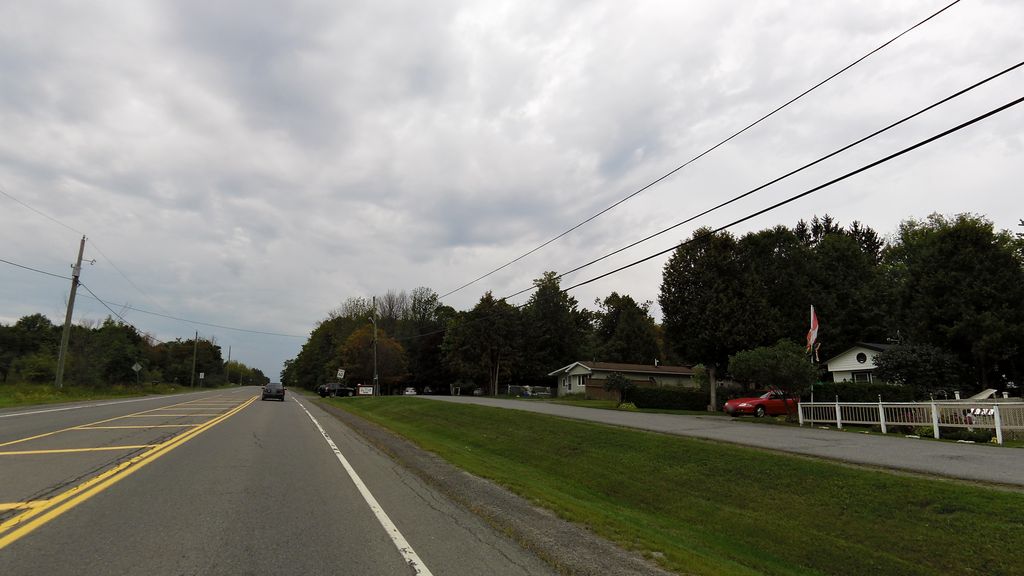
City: ottawa-gatineau